Question: I am trying to add a text scale to a color image.
The agcScale.jpg image (below) is 2 winform labels on the top and bottom and 2 winform pictureboxes on the left and right.
The exact same code was used to produce the strings in the right and left pictureboxes, the only difference is that pictureBoxAgcVscale contains only the strings.
Why does DrawString in pictureBoxAgc look fine but DrawString in pictureBoxAgcVscale look so bad? I can probably fix pictureBoxAgcVscale by doing a bmp.SetPixel for each pixel but that seems like the wrong way to fix this.

'''
private void DisplayAgcVscale(double min, double max)
{
var bmp = new Bitmap(pictureBoxAgcVscale.Width, pictureBoxAgcVscale.Height);
var c = (max - min) / bmp.Height;
using (var g = Graphics.FromImage(bmp))
{
var font = new Font("Microsoft Sans Serif", 8.25F);
var y1 = bmp.Height / 10;
for (var y = y1; y < bmp.Height; y += y1)
{
var agc = y * c + min;
var text = agc.ToString("#0.000V");
var h = bmp.Height - y - font.Height / 2;
g.DrawString(text, font, Brushes.Black, 0, h);
}
}
pictureBoxAgcVscale.Image = bmp;
}
'''
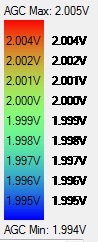
Answer: You are drawing black text on a transparent background. The anti-aliasing pixels are fading from black to black, no choice, turning the letters into blobs. It works for the text on the left because you draw the pixels first.
You forgot g.Clear().